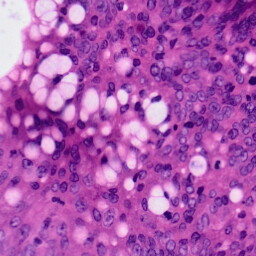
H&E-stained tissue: Colon